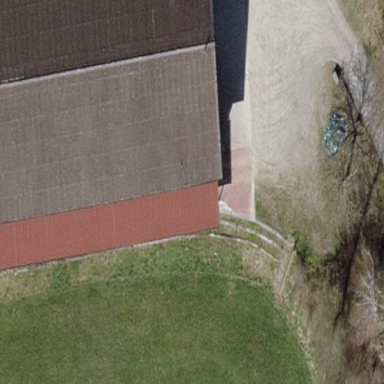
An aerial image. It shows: View of roof of building.